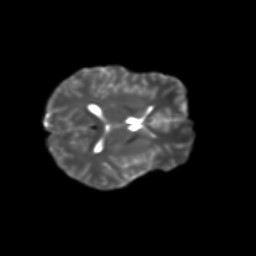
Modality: T2w
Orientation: axial
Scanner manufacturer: siemens
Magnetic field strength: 3 T
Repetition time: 9.2 s
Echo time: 0.084 s